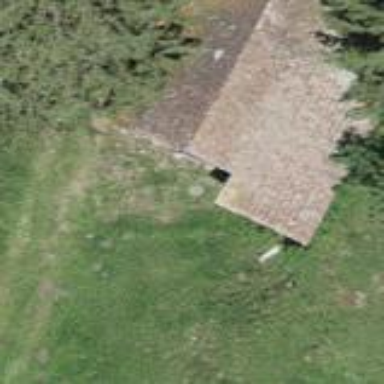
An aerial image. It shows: Barn.